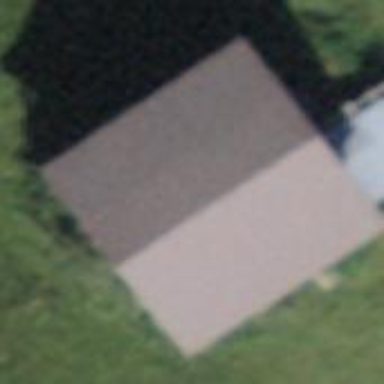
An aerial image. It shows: Rural barn.